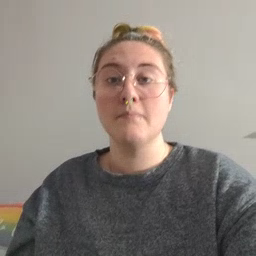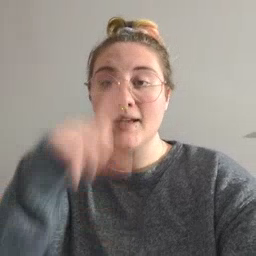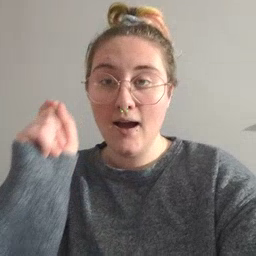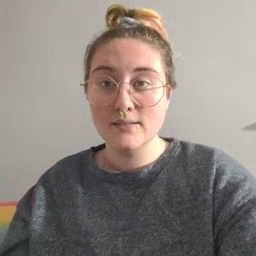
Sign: because